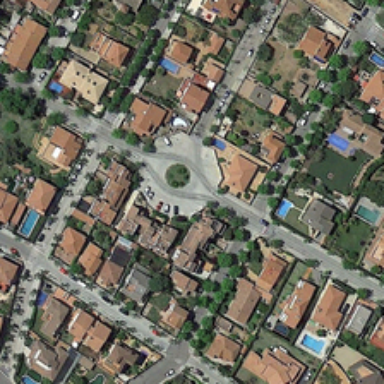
On both sides of the road were rows of brown roofed houses .